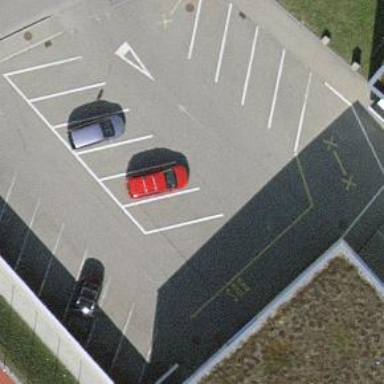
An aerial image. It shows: Parking area with asphalt surface.